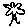
Label: tree